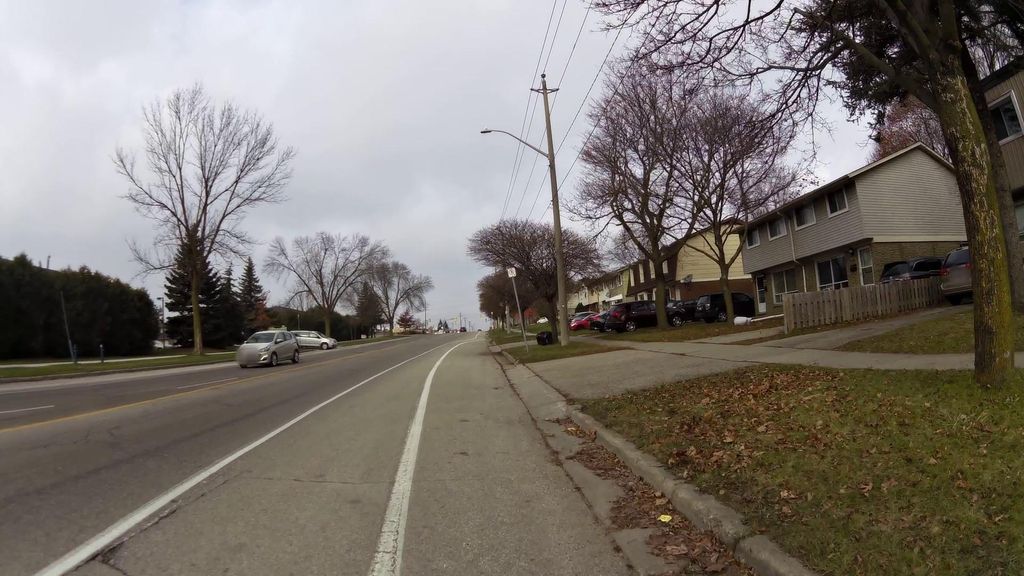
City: kitchener-waterloo